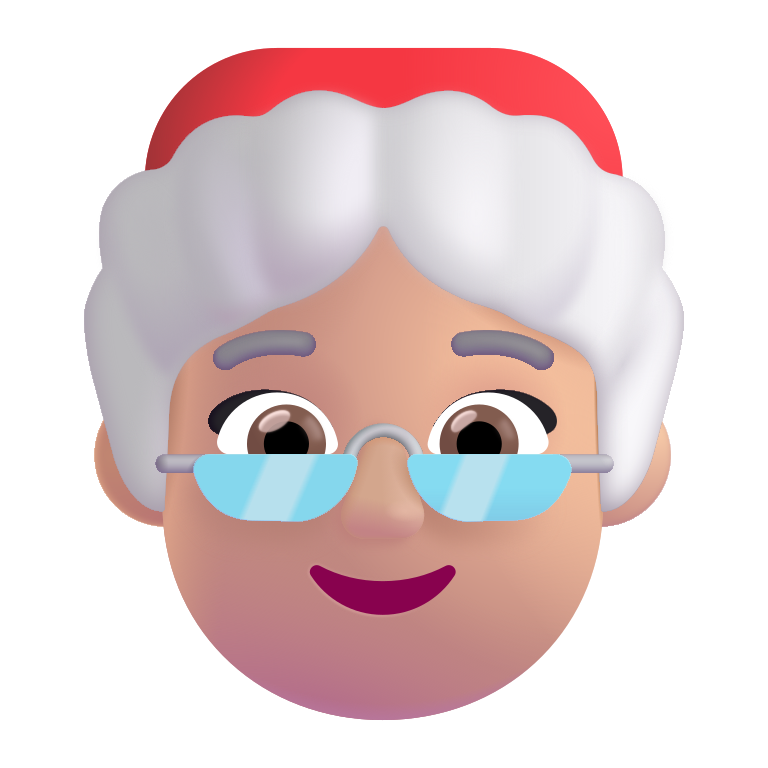
mrs claus color  light